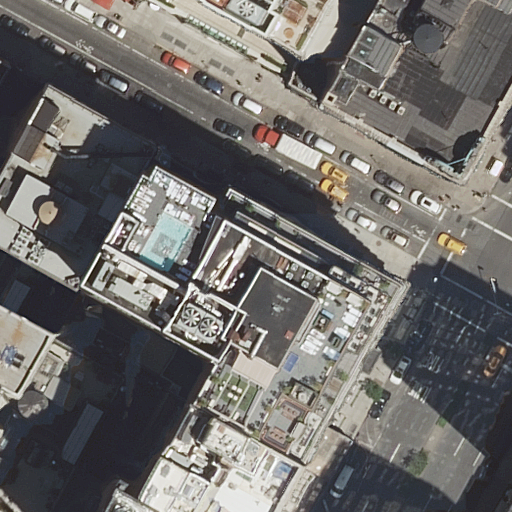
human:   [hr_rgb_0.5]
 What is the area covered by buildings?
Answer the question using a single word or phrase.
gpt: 4927m2

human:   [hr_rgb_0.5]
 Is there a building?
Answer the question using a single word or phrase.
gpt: yes

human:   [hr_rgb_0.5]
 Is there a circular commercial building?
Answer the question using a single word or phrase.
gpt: no

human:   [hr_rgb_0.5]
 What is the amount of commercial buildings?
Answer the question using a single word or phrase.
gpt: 0

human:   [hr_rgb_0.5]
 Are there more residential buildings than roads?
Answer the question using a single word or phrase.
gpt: yes

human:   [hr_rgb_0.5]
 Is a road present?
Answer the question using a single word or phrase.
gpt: yes

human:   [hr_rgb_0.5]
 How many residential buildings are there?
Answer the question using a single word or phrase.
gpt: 12

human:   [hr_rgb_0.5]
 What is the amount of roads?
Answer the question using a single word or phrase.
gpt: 4

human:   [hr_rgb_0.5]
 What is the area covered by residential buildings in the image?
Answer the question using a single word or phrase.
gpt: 4927m2

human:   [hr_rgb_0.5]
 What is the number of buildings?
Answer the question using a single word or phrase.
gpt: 12

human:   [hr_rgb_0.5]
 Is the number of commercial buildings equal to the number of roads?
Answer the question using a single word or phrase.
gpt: no

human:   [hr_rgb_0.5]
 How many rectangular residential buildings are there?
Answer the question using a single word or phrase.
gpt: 8

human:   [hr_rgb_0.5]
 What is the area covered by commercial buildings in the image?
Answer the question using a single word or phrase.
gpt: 0m2

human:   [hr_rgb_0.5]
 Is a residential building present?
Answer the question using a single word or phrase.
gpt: yes

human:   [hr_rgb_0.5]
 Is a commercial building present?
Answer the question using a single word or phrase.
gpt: no

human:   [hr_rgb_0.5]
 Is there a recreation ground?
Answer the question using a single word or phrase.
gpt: no

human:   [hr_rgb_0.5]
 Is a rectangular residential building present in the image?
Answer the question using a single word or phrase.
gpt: yes

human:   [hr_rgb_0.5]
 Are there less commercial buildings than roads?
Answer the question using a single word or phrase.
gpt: yes

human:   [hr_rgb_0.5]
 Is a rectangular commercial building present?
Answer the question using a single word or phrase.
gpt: no

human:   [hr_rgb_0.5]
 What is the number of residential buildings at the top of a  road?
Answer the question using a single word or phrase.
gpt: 6

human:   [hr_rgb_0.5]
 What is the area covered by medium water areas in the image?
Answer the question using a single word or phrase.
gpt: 0m2

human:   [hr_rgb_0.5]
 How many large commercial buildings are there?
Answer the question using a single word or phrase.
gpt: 0

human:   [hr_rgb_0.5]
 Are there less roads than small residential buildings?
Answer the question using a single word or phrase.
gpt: no

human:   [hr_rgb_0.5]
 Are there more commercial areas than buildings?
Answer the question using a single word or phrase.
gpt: no

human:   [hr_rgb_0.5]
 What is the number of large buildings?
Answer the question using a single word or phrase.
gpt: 2

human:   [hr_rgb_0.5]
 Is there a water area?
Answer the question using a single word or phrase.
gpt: no

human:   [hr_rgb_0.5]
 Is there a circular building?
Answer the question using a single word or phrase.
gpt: no

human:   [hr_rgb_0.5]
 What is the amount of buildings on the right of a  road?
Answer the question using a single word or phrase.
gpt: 3

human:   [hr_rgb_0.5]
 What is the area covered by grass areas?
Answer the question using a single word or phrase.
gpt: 0m2

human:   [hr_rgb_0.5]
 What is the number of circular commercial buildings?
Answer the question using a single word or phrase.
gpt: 0

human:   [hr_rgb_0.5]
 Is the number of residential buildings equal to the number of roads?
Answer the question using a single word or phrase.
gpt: no

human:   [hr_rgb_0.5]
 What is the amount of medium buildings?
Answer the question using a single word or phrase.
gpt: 7

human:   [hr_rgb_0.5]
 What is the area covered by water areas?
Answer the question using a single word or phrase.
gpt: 0m2

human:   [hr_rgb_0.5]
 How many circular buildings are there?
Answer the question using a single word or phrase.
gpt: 0

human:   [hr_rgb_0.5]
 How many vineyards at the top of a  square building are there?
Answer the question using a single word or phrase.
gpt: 0

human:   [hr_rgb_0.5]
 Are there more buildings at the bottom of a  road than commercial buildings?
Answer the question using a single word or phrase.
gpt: yes

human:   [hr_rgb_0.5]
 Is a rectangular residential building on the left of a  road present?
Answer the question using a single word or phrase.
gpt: yes

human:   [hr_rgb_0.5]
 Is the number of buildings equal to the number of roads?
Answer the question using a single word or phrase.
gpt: no

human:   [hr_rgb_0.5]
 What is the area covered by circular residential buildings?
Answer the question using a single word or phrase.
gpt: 0m2

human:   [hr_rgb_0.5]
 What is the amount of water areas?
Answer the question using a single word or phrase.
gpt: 0

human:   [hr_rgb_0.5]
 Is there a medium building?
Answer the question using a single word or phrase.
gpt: yes

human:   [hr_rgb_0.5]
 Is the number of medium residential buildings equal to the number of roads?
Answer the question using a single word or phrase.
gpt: no

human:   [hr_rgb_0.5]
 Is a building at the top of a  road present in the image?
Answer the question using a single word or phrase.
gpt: yes

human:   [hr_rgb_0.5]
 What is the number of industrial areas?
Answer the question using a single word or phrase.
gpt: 0

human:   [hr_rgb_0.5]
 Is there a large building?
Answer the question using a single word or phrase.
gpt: yes

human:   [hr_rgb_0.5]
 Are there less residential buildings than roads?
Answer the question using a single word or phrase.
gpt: no

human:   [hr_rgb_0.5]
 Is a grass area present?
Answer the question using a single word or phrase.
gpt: no

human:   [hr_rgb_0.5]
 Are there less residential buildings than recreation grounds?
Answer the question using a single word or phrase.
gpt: no

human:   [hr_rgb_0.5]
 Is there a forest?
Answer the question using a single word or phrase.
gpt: no

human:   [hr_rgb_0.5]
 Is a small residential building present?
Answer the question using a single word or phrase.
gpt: yes

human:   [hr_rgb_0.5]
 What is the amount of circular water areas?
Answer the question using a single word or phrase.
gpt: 0

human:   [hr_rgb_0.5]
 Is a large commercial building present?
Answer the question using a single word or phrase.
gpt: no

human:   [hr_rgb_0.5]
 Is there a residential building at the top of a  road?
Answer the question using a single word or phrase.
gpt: yes

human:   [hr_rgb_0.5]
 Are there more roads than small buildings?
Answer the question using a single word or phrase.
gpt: yes

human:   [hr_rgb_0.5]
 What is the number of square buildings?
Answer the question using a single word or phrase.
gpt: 0

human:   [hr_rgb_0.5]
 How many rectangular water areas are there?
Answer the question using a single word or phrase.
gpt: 0

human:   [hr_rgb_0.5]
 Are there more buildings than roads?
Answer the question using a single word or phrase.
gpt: yes

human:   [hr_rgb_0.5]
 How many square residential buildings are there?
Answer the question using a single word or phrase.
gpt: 0

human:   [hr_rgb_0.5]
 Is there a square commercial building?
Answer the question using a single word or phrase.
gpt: no

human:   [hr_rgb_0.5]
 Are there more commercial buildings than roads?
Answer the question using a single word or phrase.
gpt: no

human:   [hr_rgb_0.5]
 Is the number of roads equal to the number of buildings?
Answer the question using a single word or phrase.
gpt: no

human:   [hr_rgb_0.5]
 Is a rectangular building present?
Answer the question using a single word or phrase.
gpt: yes

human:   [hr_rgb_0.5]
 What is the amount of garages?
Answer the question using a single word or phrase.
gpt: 0

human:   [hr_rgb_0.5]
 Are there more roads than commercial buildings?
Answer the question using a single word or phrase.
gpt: yes